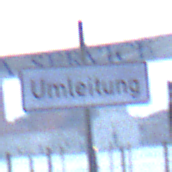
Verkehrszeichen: Umleitungsankuendigung
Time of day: Dawn
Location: Outdoor (Urban)
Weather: Clear
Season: NotSpecified
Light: Natural